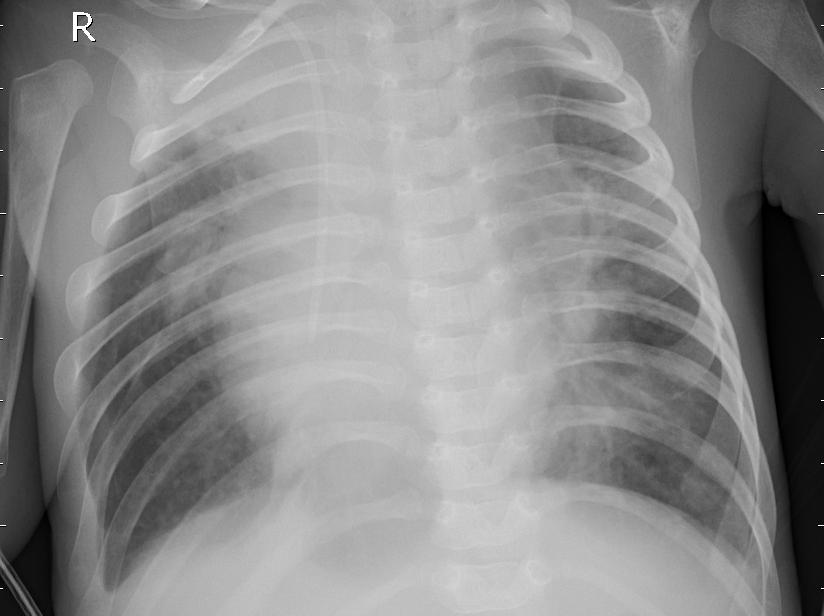
Diagnosis: PNEUMONIA